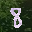
Label: 8